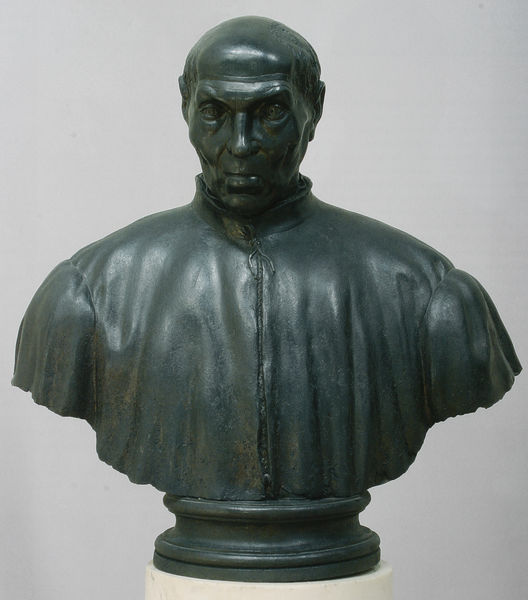
Titel: Büste von Giovan Pietro Mantova Benavides
Künstler: Paduanischer Bildhauer
Standort: Venedig
Institution: Galleria Giorgio Franchetti alla Ca'd'oro
Schlagwörter: blau, dunkel, kopf, körper, mann, schatten, umhang, weiß, grün, brust, grau, haar, hell, hut, licht, marmor, mund, nase, ohr, schwarz, stirn, säule, blick, tuch, schleife, alt, jacke, mütze, wand, arm, arme, augen, band, böse, falten, gesicht, kleidung, kragen, mensch, sockel, stein, ärmel, bildnis, hals, herr, portrait, porträt, spiegelung, auge, figur, geistlicher, gewand, haare, kutte, mantel, schnur, stoff, stoffe, tücher, person, augenbrauen, kinn, knopf, lippen, ohren, renaissance, schulter, schultern, rund, skulptur, statue, wangen, alter mann, kahl, ausdruck, material, bischof, kaiser, papst, falte, ernst, streng, brauen, büste, finster, glatze, grimmig, starr, mimik, glänzend, metall, faden, bauch, bildhauerei, bronze, plastik, platte, plinthe, podest, wange, augenbraue, knöpfe, oberkörper, oberarm, foto, fotografie, messing, alter, greis, torso, schlicht, verkniffen, denker, stirnfalten, haarkranz, kardinal, statuette, stirnfalte, rom, daumier, schläfe, pfarrer, wangenknochen, kraus, priester, gebunden, strenge, mönch, vatikan, adliger, basis, stren, porträit, cape, guss, mamor, mager, medici, schleifchen, kantig, pellerine, patina, erstaunen, würdenträger, bernini, riemenschneider, stirnrunzeln, kute, auftraggeber, backenknochen, sokel, amtsträger, einfache kleidung, glick, donatello, büster, aaugen, ohne arme, breitschultrig, condottiere, messerschmidt, mönsch, manteau, gletze, böser mann